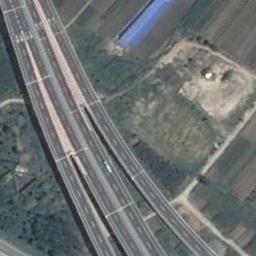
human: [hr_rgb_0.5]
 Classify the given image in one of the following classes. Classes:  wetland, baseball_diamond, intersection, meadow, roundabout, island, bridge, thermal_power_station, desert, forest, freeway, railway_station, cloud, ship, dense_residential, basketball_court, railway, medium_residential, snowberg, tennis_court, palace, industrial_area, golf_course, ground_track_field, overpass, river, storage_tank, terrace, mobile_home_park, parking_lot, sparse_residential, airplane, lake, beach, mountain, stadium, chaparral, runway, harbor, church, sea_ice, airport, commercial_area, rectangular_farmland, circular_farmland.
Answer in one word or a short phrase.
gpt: freeway